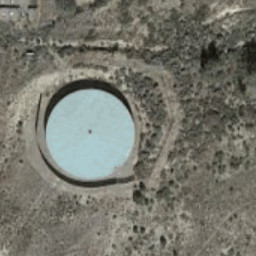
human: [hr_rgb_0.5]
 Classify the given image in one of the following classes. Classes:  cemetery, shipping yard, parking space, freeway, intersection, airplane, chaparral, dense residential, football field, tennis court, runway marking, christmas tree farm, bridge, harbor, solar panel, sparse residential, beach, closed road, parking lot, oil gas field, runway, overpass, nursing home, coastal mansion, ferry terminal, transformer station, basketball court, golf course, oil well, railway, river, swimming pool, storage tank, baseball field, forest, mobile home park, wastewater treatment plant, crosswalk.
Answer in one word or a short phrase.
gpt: storage tank